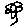
Label: flower